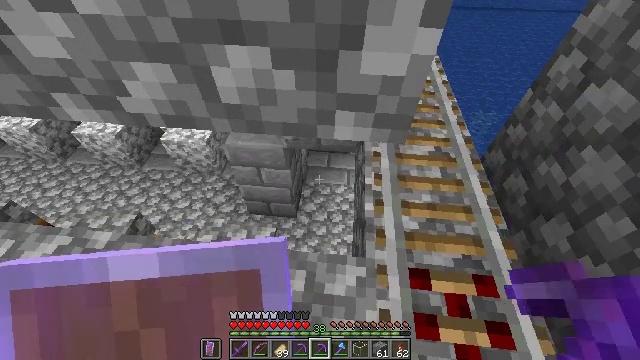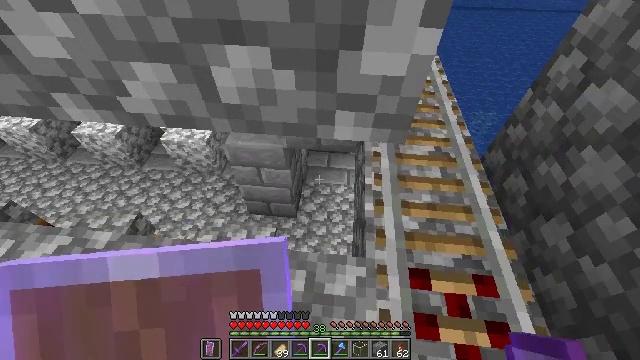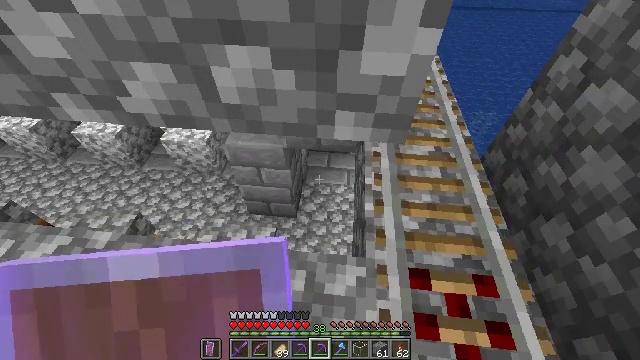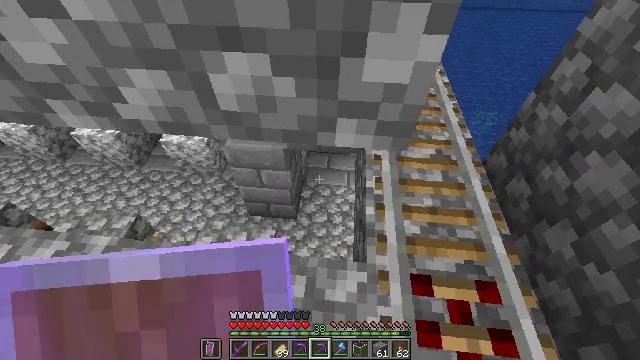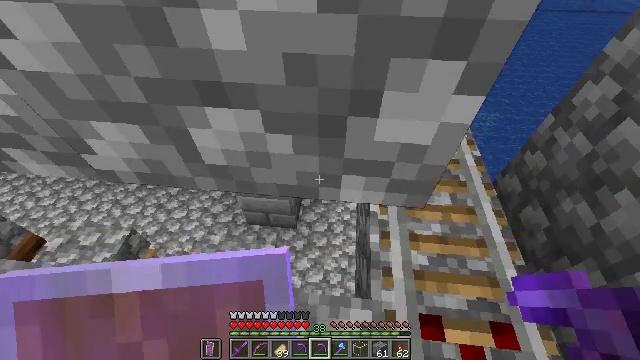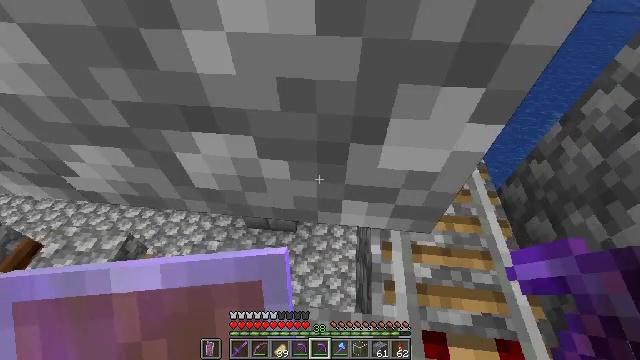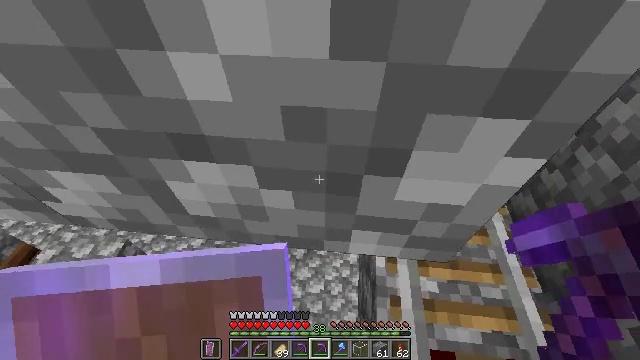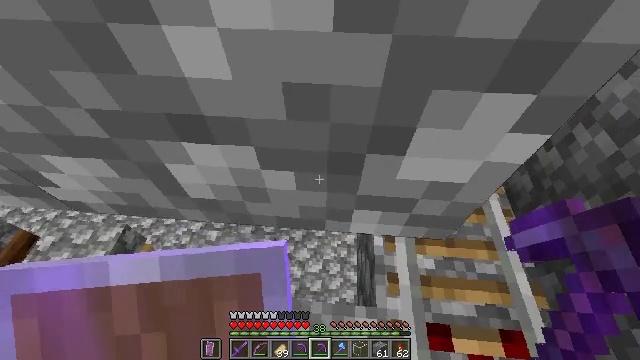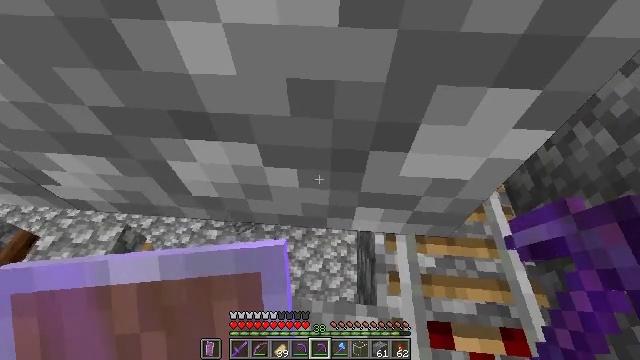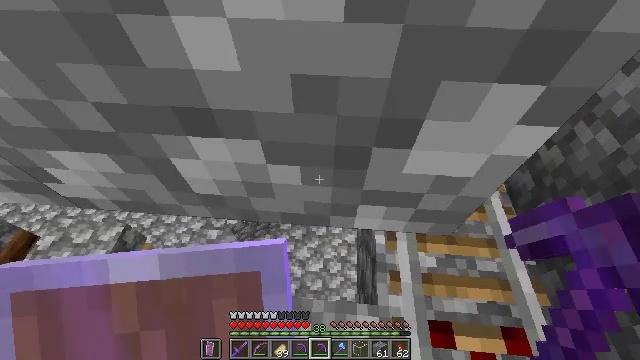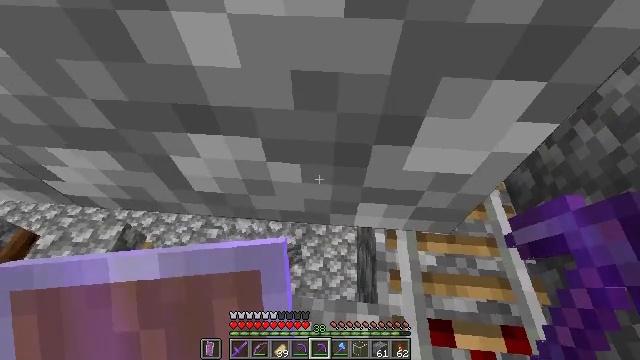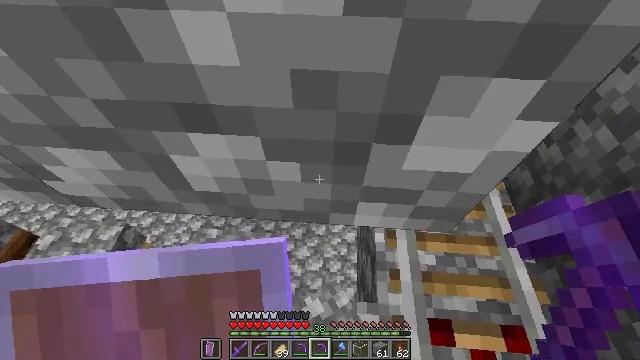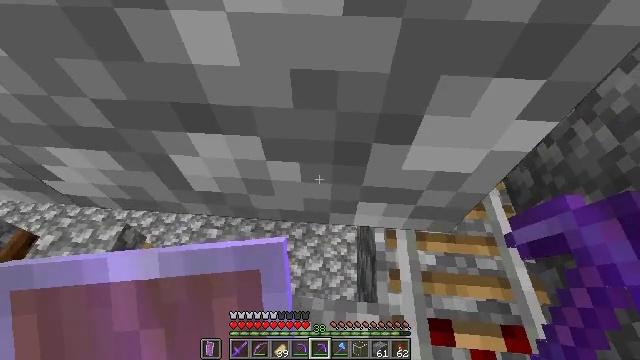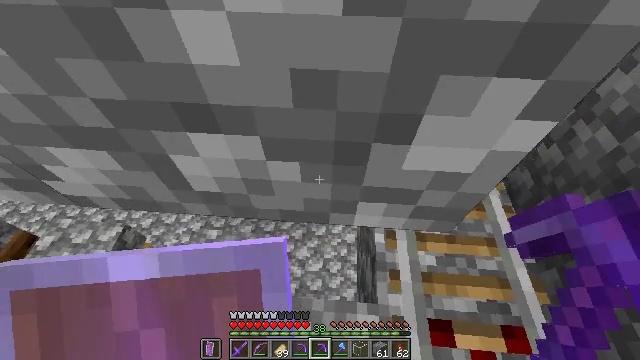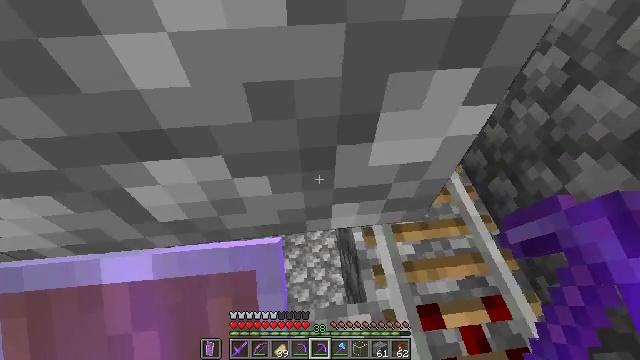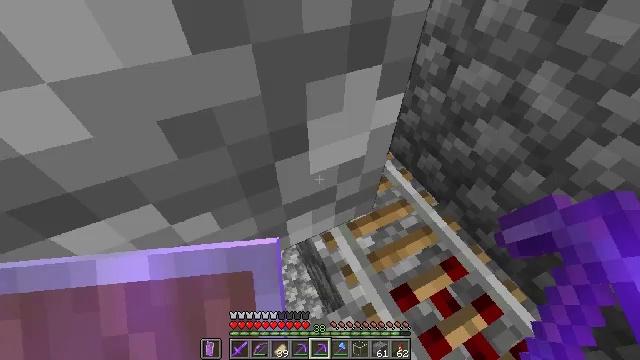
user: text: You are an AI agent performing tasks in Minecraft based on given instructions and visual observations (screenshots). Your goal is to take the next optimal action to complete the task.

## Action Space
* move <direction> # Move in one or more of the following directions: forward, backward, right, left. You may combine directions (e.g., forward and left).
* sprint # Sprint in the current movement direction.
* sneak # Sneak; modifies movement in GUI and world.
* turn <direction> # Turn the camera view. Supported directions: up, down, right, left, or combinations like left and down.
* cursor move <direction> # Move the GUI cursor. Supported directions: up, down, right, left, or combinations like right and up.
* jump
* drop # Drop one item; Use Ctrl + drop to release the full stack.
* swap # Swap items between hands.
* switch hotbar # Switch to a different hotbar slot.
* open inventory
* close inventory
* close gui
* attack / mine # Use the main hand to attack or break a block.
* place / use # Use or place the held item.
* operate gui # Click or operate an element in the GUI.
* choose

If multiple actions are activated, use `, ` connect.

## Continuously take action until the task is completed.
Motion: motion action
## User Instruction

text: Mine cobblestone underground.
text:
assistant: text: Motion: no_op
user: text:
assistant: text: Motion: no_op
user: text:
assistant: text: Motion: move forward
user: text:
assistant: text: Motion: move forward
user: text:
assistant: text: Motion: move forward
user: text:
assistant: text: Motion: move forward
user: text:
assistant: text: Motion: turn right and down
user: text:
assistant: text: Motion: no_op
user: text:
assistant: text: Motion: no_op
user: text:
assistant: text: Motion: no_op
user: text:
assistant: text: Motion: no_op
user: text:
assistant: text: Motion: no_op
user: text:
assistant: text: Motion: no_op
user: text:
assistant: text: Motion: turn right and up
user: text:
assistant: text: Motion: turn right and up
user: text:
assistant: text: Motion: turn right and up
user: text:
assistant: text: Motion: no_op
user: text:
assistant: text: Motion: turn right
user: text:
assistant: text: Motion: turn right
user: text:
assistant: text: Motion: turn right and up
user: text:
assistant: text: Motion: turn right
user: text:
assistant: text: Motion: no_op
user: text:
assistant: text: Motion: no_op
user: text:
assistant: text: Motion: no_op
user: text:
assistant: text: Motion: no_op
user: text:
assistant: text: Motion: no_op
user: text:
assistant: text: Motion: no_op
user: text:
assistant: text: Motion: no_op
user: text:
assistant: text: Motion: turn right and down
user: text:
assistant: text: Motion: turn right and down